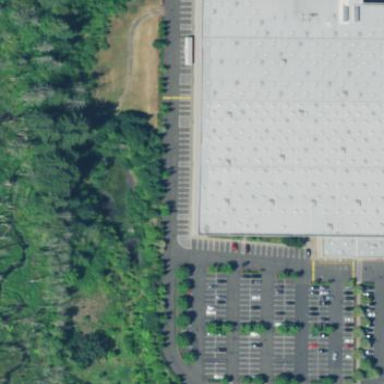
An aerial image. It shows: Retail building with wholesale shop.